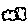
Label: cloud